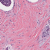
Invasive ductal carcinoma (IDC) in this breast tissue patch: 1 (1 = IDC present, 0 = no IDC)